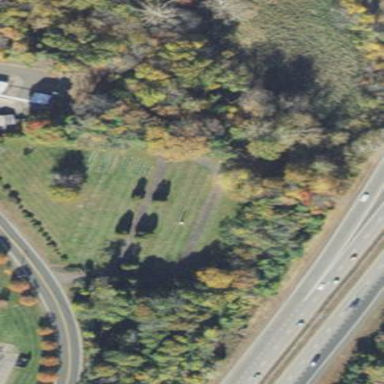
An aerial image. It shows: Cemetery.